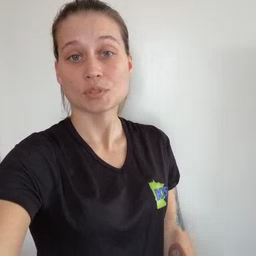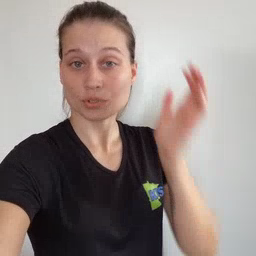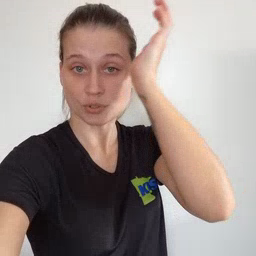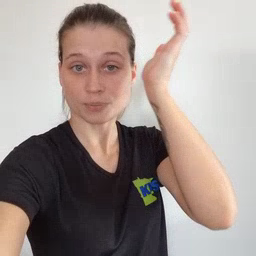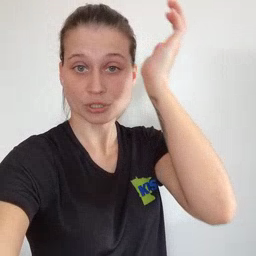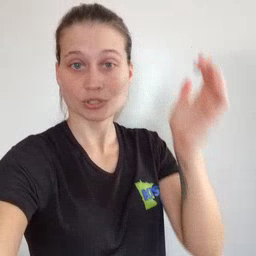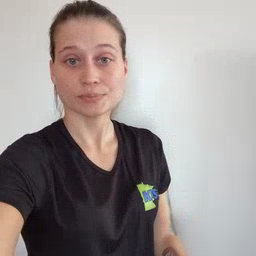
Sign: garbage